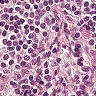
Metastatic tissue present: no